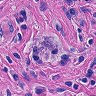
Metastatic tissue present: yes